Interaction volume radius: 10 \u00c5
Interaction volume height: 40 \u00c5
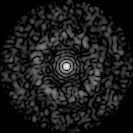
Disorder parameter: 0.8295